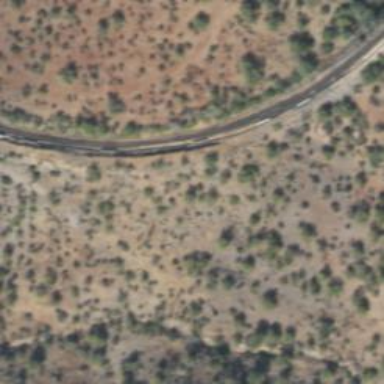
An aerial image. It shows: Disused railway.